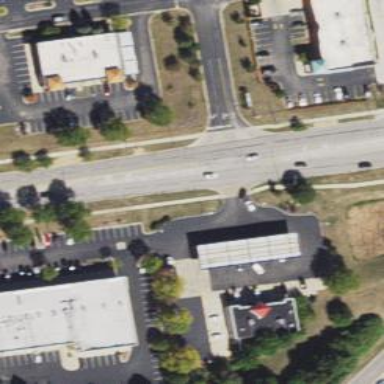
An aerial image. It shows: Secondary road with separate asphalt sidewalks.